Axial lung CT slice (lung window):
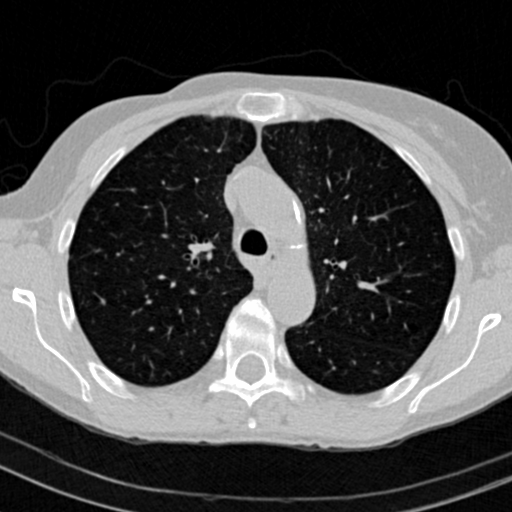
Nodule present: no